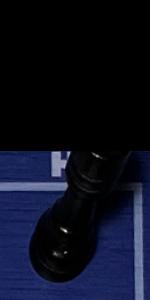
Label: Rook_Black